Question: My 'tableView' scrolls with lags if extra populated. Up to 20 cells go well, but above - it starts lagging while scrolling. Please, suggest an implementation with a better scrolling result. Here is the way I did it:
I have defined a custom 'UITableViewCell' class.
The cell has 4 labels and an 'imageView' (each outlet is a synthesized property):

I have placed a 'tableView' in my 'viewController', and populated it like this:
'''
- (UITableViewCell *)tableView:(UITableView *)tableView cellForRowAtIndexPath:(NSIndexPath *)indexPath {
static NSString *CellIdentifier = @"CustomCell";
MyCustomCell *cell = (MyCustomCell *) [tableView dequeueReusableCellWithIdentifier:CellIdentifier];
if (cell == nil) {
NSArray *topLevelObjects = [[NSBundle mainBundle] loadNibNamed:@"MyCustomCell" owner:self options:nil];
for (id currentObject in topLevelObjects)
if ([currentObject isKindOfClass:[UITableViewCell class]]){
cell = (MyCustomCell *) currentObject;
break;
}
}
[cell.label_descr setText:@"bla-bla-bla"];
[cell.label_date setText:@"bla-bla-bla"];
[cell.label_time setText:@"bla-bla-bla"];
[cell.label_numeric setText:@"bla-bla-bla"];
[cell.image_view setImage:[UIImage imageWithContentsOfFile:@"bla-bla-bla"]];
return cell;
}
'''
The amount of text in each cell, as you can see, is miserable, and the image used for the 'UIImageView' is about 25x25 .png file.
My 'tableView' is supposed to hold more than 300 cells (don't blame on me, I have a "customer from hell").
Please, suggest a way to make the 'tableView' scroll smoother, without (much) lags. Or an alternative way to present those "damn-over-300-cells" to my "from hell" customer.
300 thanks in advance!
P.S.: sorry if duplicated, but the solutions found didn't help at all.
About the image used for the imageView:
I use 2 different images only:
1. a "checkmark" - transaction done
2. and a "pending" - transaction in process
Maybe I use to define 2 imageView outlets in my tableViewCell xib, and just selecting the needed imageView, instead of setting each time the required image?
, thanks to everybody, especially to iNoob and max_.
1. In tableViewCell's xib, I have set the "checkMark" as the default image of the imageView.
2. When defining the cell's values, in cellForRowAtIndexPath, only if needed, I say: if_I_should_present_a_pending_image: [cell setPending];
to replace the "checkMark" with a "pending" image (method defined in tableViewCell class):
'''
- (void)setPending{
self.image_view.animationImages = [NSArray arrayWithObjects:
[UIImage imageNamed:@"pending_1.png"],
[UIImage imageNamed:@"pending_2.png"],
[UIImage imageNamed:@"pending_3.png"],
[UIImage imageNamed:@"pending_4.png"],
nil];
self.image_view.animationDuration = 2.0;
self.image_view.animationRepeatCount = 0;
[self.image_view startAnimating];
}
'''
l
After that, the table scrolls like a charm. Thanks to everybody again. Cheers.
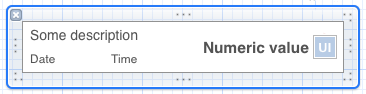
Answer: 1. Don't iterate through all of the subviews: cell = [topLevelObjects objectAtIndex:0];
2. Load the images in the background using gcd, and store them in an NSDictionary for easy access:
Pseudo code:
'''
If caches dict contains an object for the URL you want to load
Retrieve that image from the dict
Set it as the image
Else
Load the image using dispatch_async()
Add it to the dict
'''